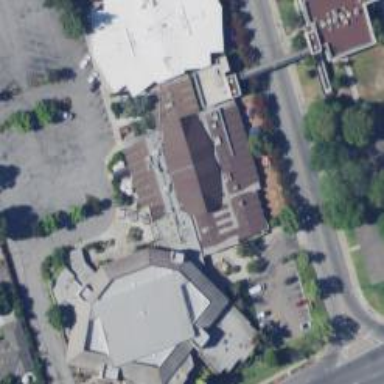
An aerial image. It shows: Church which is place of worship.